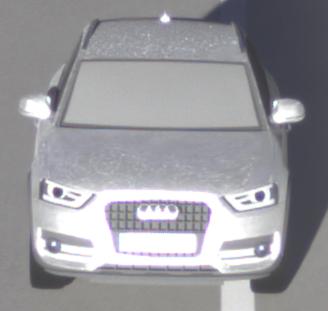
Make: Audi
Model: Q3 1.4 TFSI
Detailed model: Q3 (8U)
Model produced from: 2013/07
Model produced until: 2014/10
Doors: 5
Color: white
Road condition: wet road
Daytime: sunrise or sunset
Contrast: high contrast